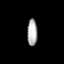
Tissue: lung
Cell type: Fibroblasts
Senescence score: 0.6732
Nuclear area (px): 269
Mean DAPI intensity: 169.067